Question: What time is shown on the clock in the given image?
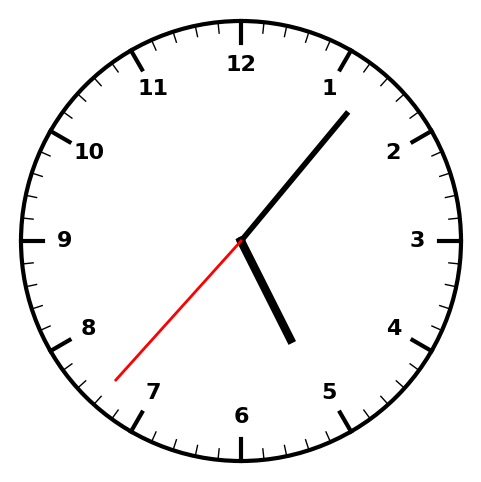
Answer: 05:06:37